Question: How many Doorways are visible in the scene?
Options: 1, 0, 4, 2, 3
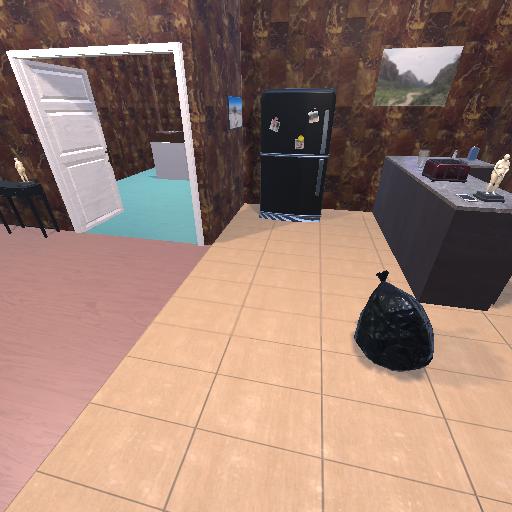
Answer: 1